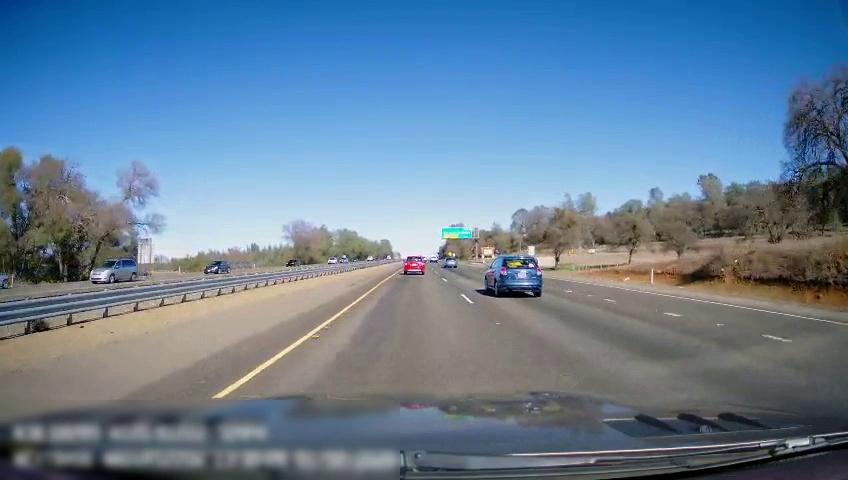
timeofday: Day
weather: Sunny
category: Drivable Space
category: Drivable Space
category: Vehicles | Car
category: Vehicles | SUV
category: Vehicles | Car
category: Vehicles | Car
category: Vehicles | Car
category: Vehicles | Car
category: Lanes | Current Lane
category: Lanes | Current Lane
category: Lanes | Alternate Lane
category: Lanes | Alternate Lane
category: Traffic | Signs